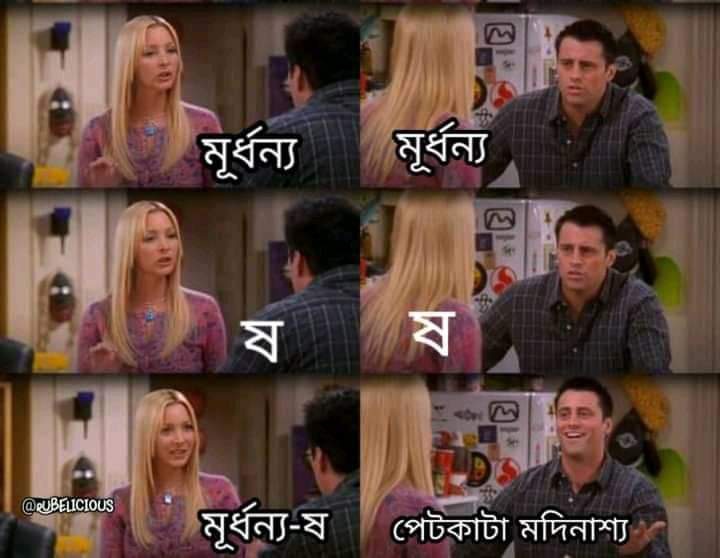
Caption: মূর্ধন্য    মূর্ধন্য    ষ      ষ     মূর্ধন্য-ষ    পেটকাটা মদিনাশ্য
Label: non-hate